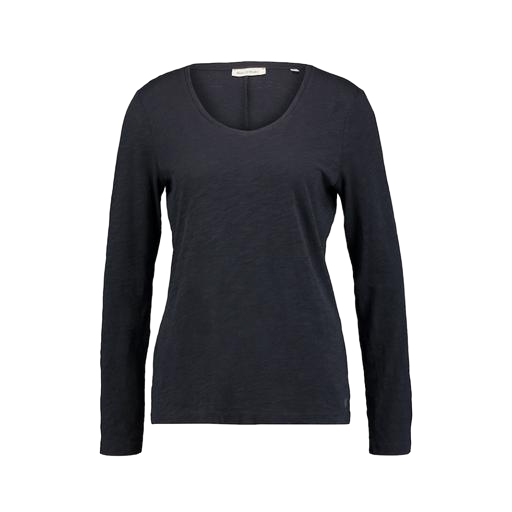
slub tee, longsleeve t-shirt, slub jersey tee, white background